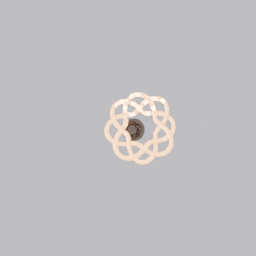
Label: lighting